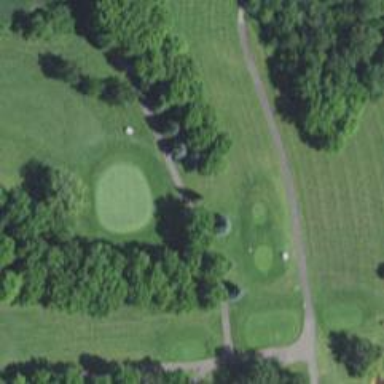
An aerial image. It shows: Pathway for golfing.